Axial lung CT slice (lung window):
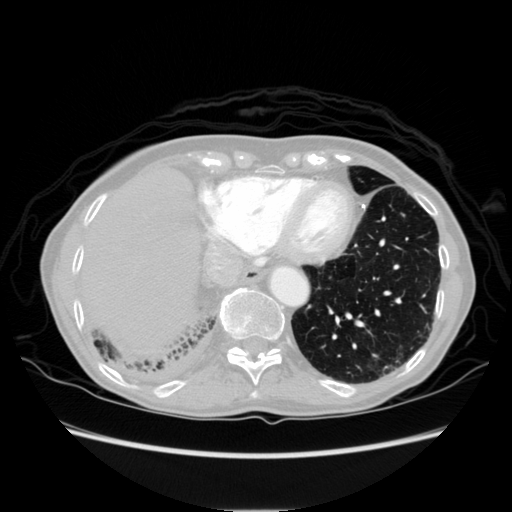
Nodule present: no